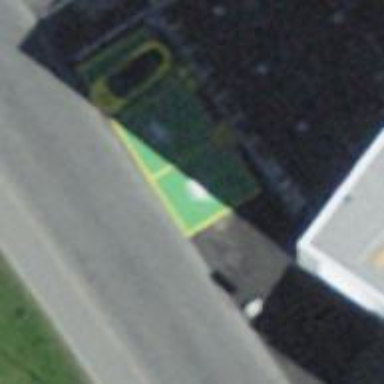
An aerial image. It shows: Charging station.